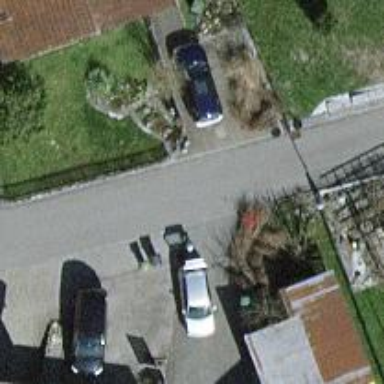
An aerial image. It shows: Residential road with asphalt surface.